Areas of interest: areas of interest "Park and greenspace"
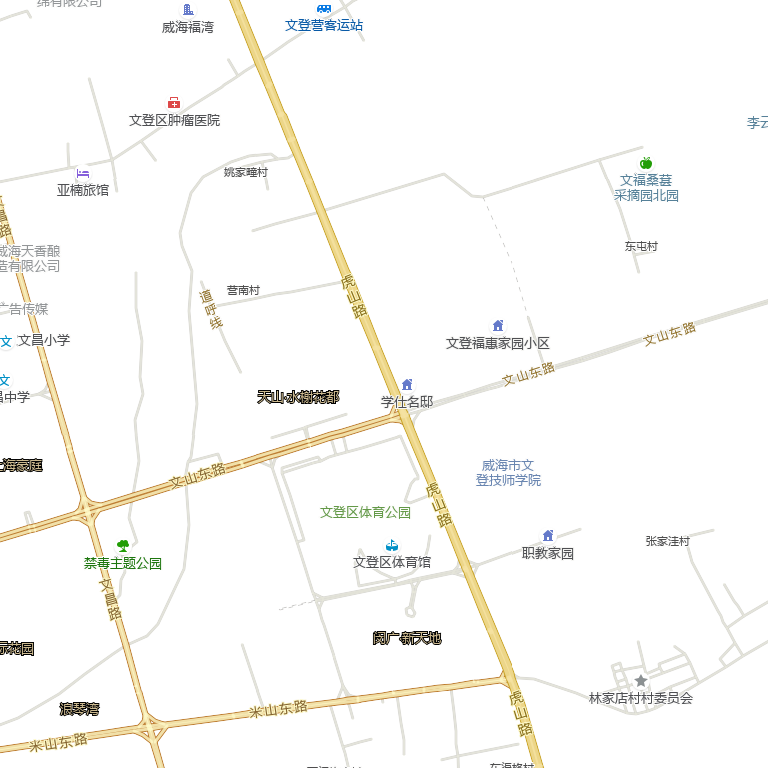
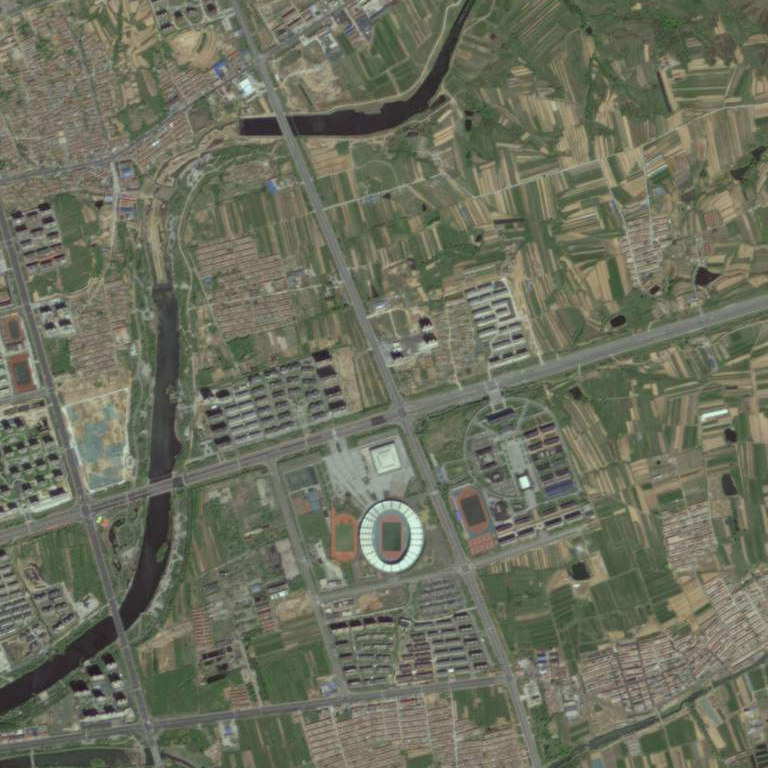